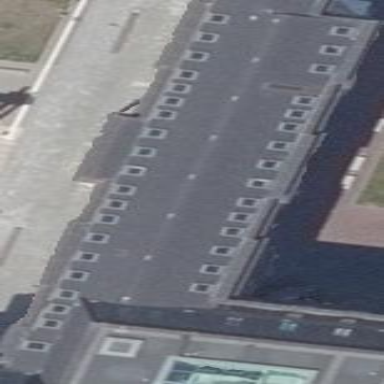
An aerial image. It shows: Building with gabled roof.